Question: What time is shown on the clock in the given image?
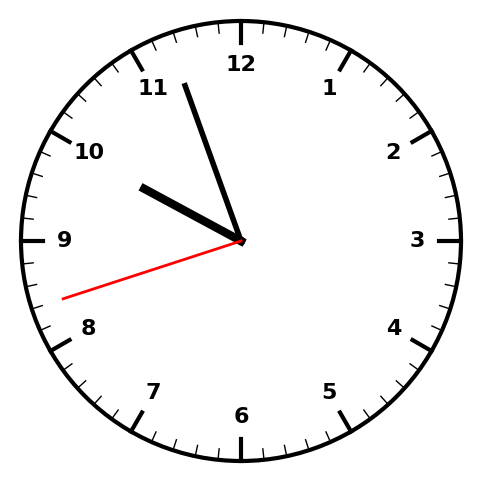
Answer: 09:56:42